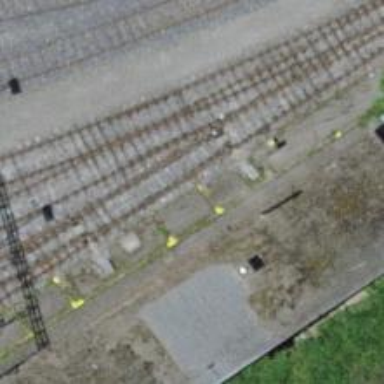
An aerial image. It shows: Railway switch.